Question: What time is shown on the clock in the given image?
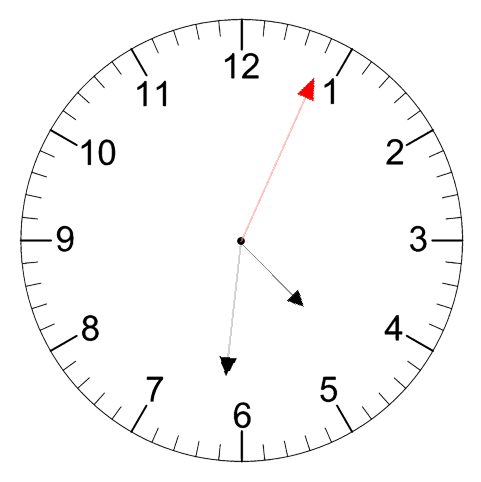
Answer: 04:31:04